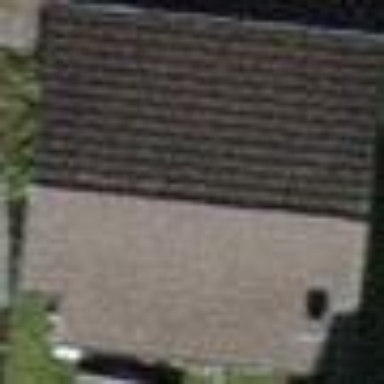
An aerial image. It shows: Garage building.